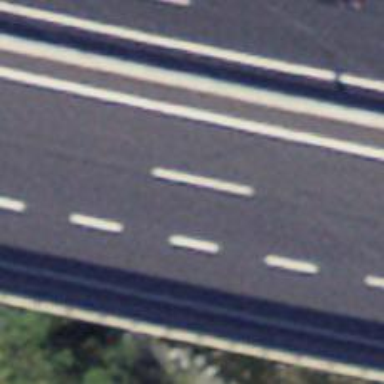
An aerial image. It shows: Asphalt bridge over motorway.